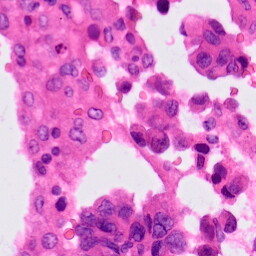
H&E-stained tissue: Lung